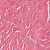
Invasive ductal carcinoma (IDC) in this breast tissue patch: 0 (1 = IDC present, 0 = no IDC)